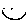
Label: smiley face